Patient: sex M, age 35
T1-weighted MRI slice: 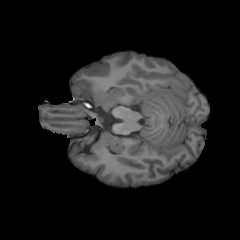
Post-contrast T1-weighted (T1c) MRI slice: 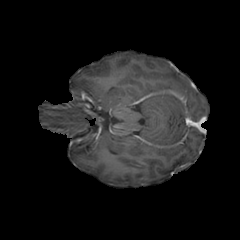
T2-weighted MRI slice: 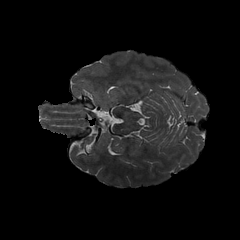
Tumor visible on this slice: no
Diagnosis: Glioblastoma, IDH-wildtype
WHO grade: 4